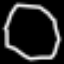
Label: octagon